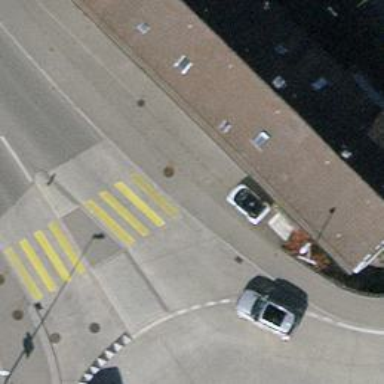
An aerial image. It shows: Kerb serving as barrier.